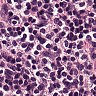
Metastatic tissue present: no